Question:
---
- - - - -
Tried few methods:
* Make outer div as a display:table and every other element as display: table-cell.
* Define search's width by calculating with jquery window resize. But when click window resize button, it's width is not as it should be.
Appreciate your ideas, helps...
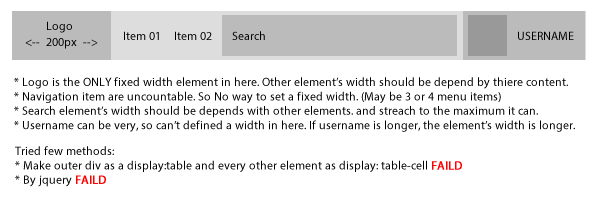
Answer: There you go: <URL>
Scales perfectly fine horizontally and independent of number of navigation items.
I used the "table" CSS rules and forced the '#search' to have a width of 100%. In order to prevent the logo (or any other elements) from getting "crushed", I used 'white-space: nowrap' on the '#menu' and 'min-width' on the '#logo'.
'''
<div id="table">
<div id="menu">
<div id="logo">LOGO</div>
<ul id="navigation"><li>Item 1</li><li>Item 2</li></ul>
<div id="search">
<input type="text" name="search">
</div>
<div id="user">Username</div>
</div>
</div>
'''
And CSS:
'''
#table {
display: table;
width: 100%;
}
#menu {
background: grey;
line-height: 50px;
white-space: nowrap;
display: table-row;
}
#menu > * {
display: table-cell;
text-align:center;
height: 50px;
}
#logo {
min-width: 200px;
width: 200px;
}
#navigation {
list-style-type: none;
margin:0;
padding:0;
}
#navigation li {
display:inline-block;
height: 50px;
background: #999;
padding: 0 5px;
}
#search {
background: #aaa;
width: 100%;
}
#search input {
width: 98%;
padding: 0;
margin: 0;
border: none;
height: 92%;
}
'''